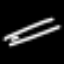
Label: line